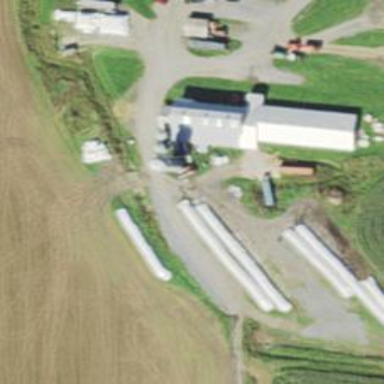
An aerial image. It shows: Silo.